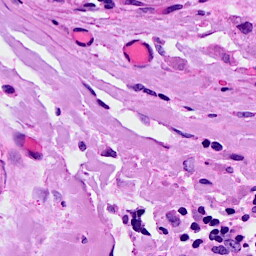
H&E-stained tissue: Breast